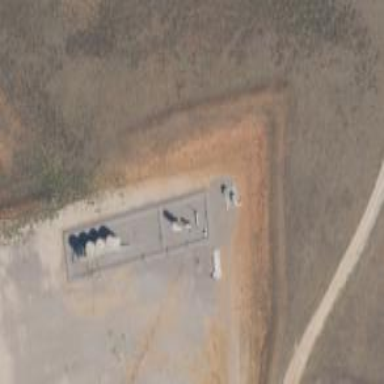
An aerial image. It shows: Storage tank with man-made structure.